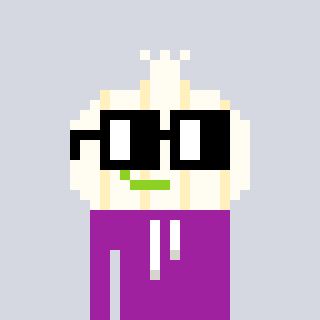
a pixel art character with square black glasses, a garlic-shaped head and a magenta-colored body on a cool background